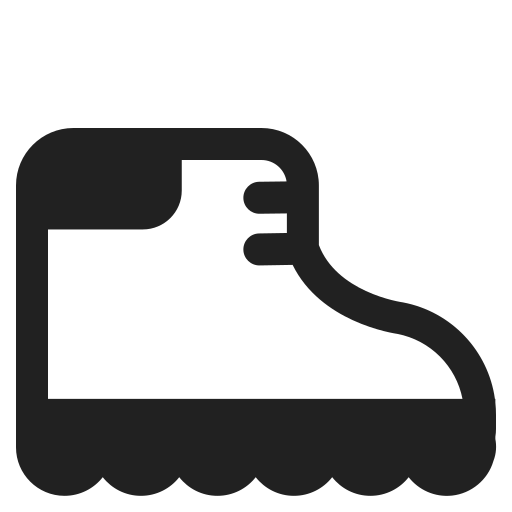
hiking boot high contrast